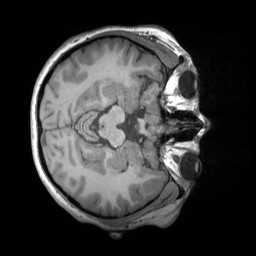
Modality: T1w
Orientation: axial
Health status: healthy